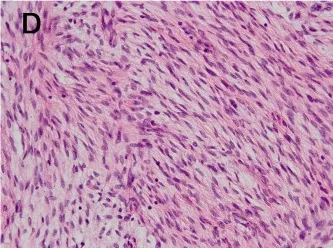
The histological and immunohistochemical results of the tumor. Some areas had increased cellularity with moderate atypia (H&E.
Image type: pathology (h&e)